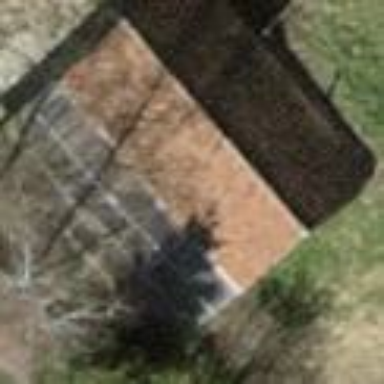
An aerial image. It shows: Shed building.